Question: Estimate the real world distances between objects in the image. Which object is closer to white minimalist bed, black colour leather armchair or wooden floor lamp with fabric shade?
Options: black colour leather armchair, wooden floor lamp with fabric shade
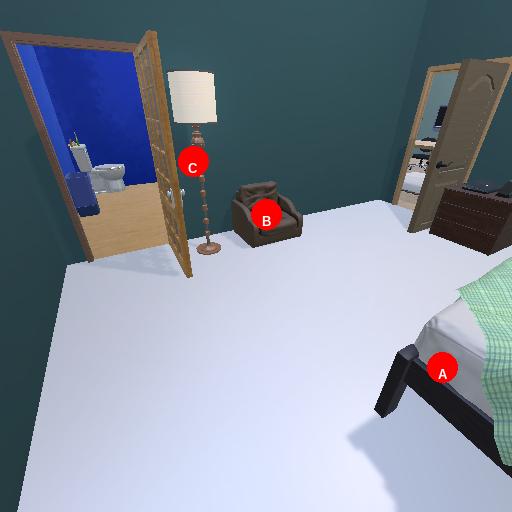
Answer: black colour leather armchair